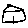
Label: house